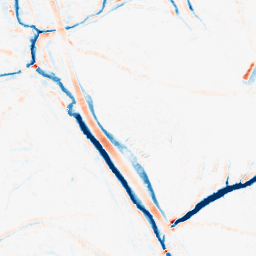
Category: morphological
Decomposition family: morphological_ellipse
Decomposition parameters: operation: average
width: 10
height: 10
Upsampling method: cubic_mitchell
Upsampling parameters: scale: 4
Upsampling scale: 4